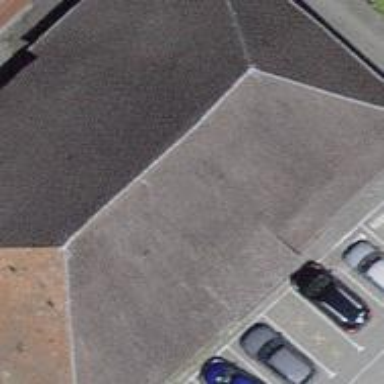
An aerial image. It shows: Warehouse.